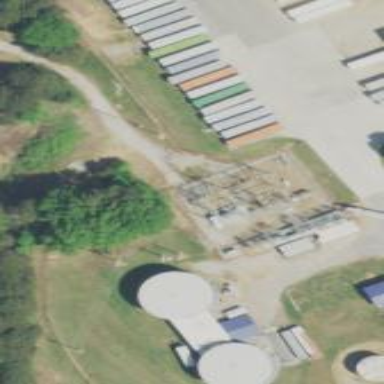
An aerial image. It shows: Industrial power substation surrounded by fence.